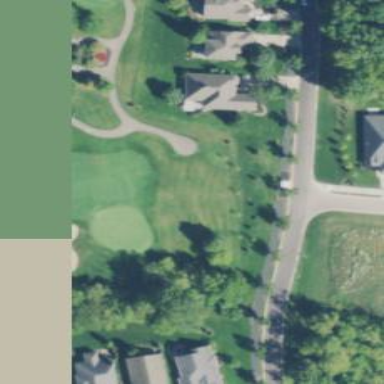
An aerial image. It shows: Path used for both walking and golf.